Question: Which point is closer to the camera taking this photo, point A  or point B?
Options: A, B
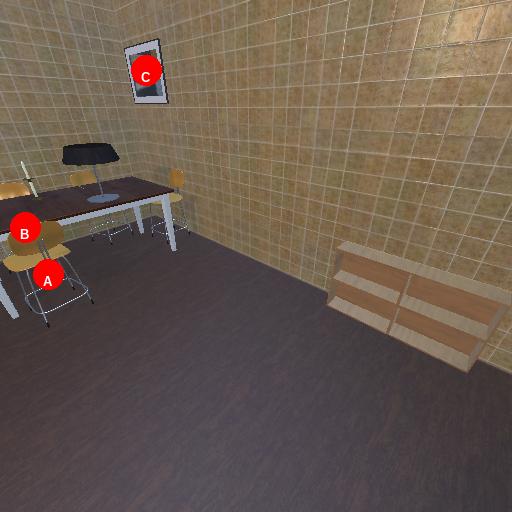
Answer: A